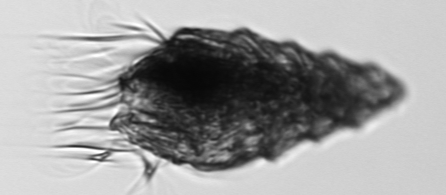
Label: Laboea_strobila